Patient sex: F
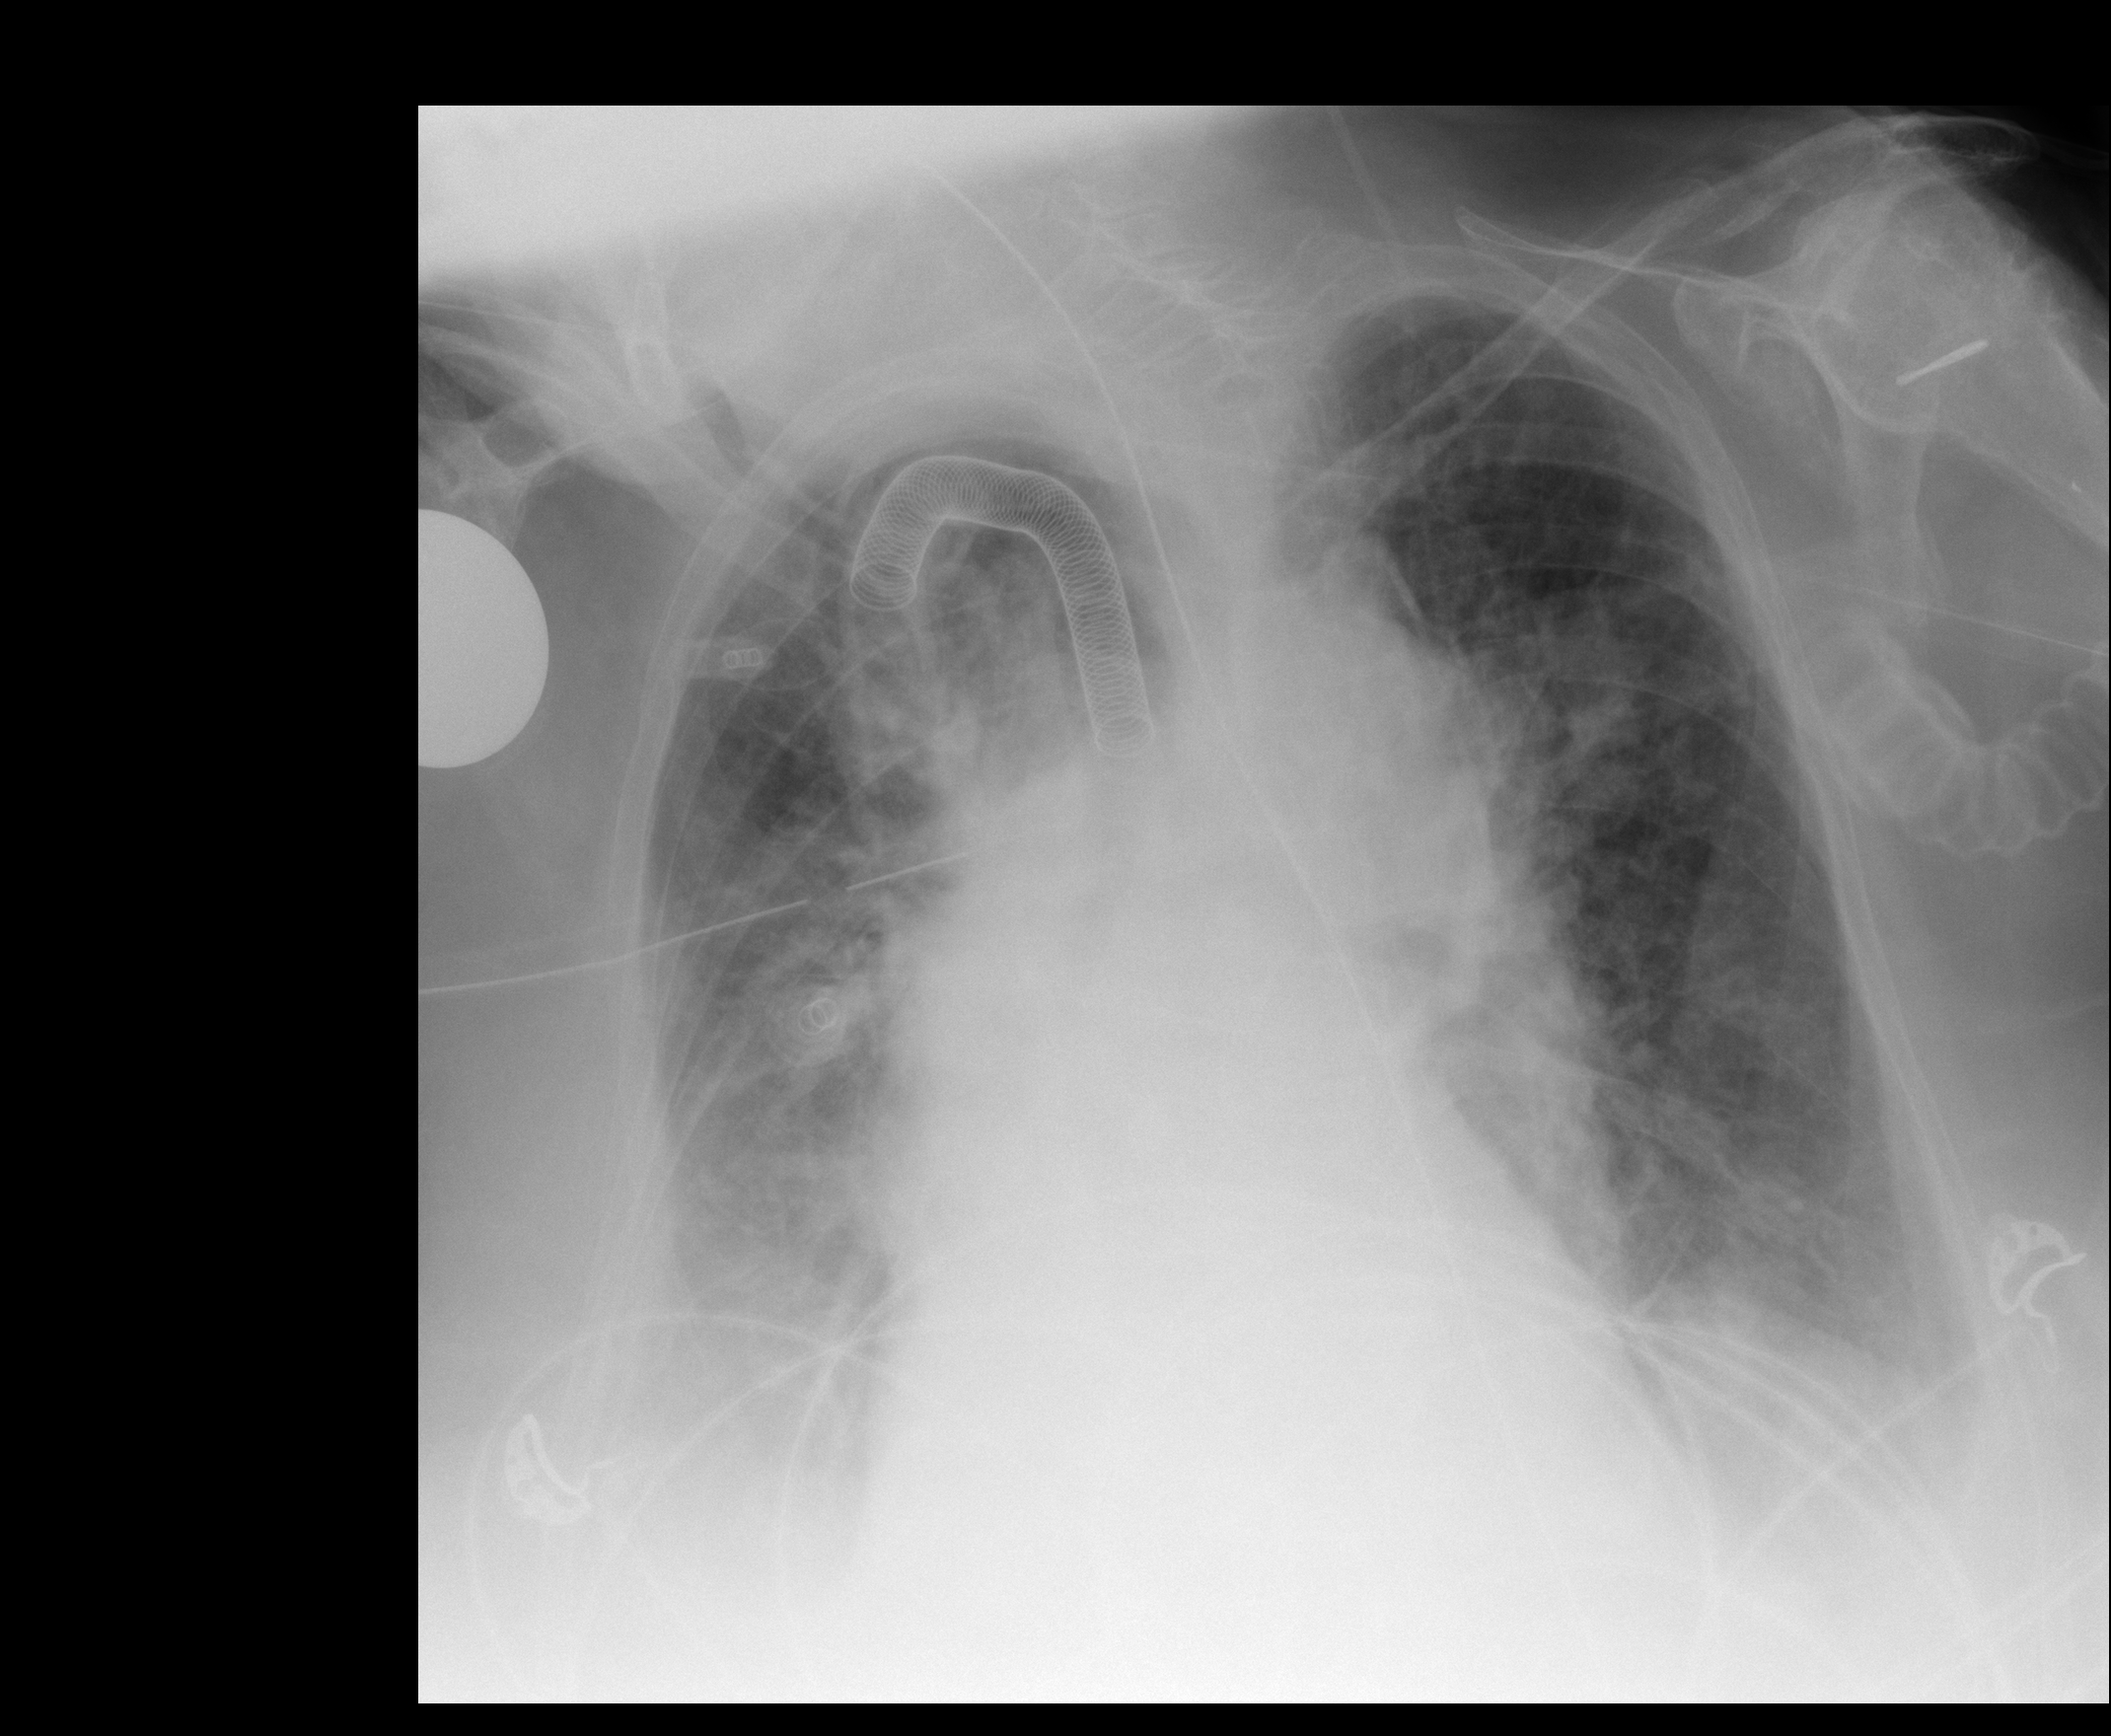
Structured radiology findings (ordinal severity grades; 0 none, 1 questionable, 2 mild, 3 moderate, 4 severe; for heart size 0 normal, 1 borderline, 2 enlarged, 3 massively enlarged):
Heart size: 2
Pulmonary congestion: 2
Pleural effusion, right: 3
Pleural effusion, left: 2
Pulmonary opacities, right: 3
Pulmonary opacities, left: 2
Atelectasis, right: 3
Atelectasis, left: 2